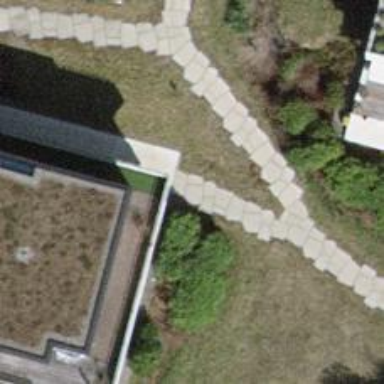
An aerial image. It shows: Footway made of paving stones.